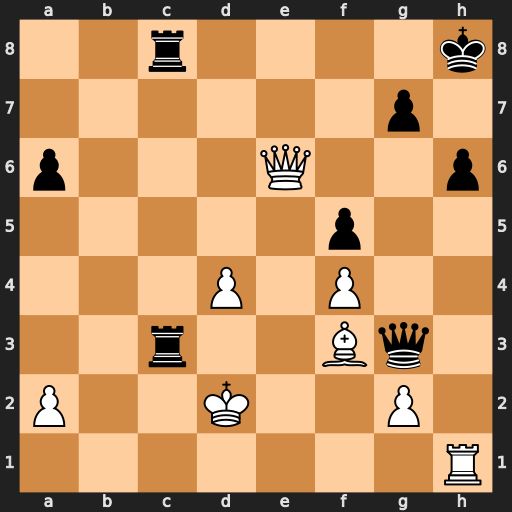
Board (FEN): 2r4k/6p1/p3Q2p/5p2/3P1P2/2r2Bq1/P2K2P1/7R
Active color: w
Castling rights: -
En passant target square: -
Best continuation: Rxh6+ gxh6 Qxh6+ Kg8 Bd5#